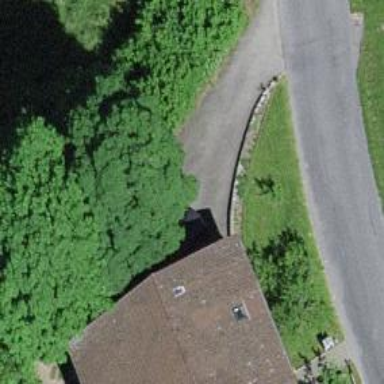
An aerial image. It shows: Gabled barn with sloped roof.